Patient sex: F
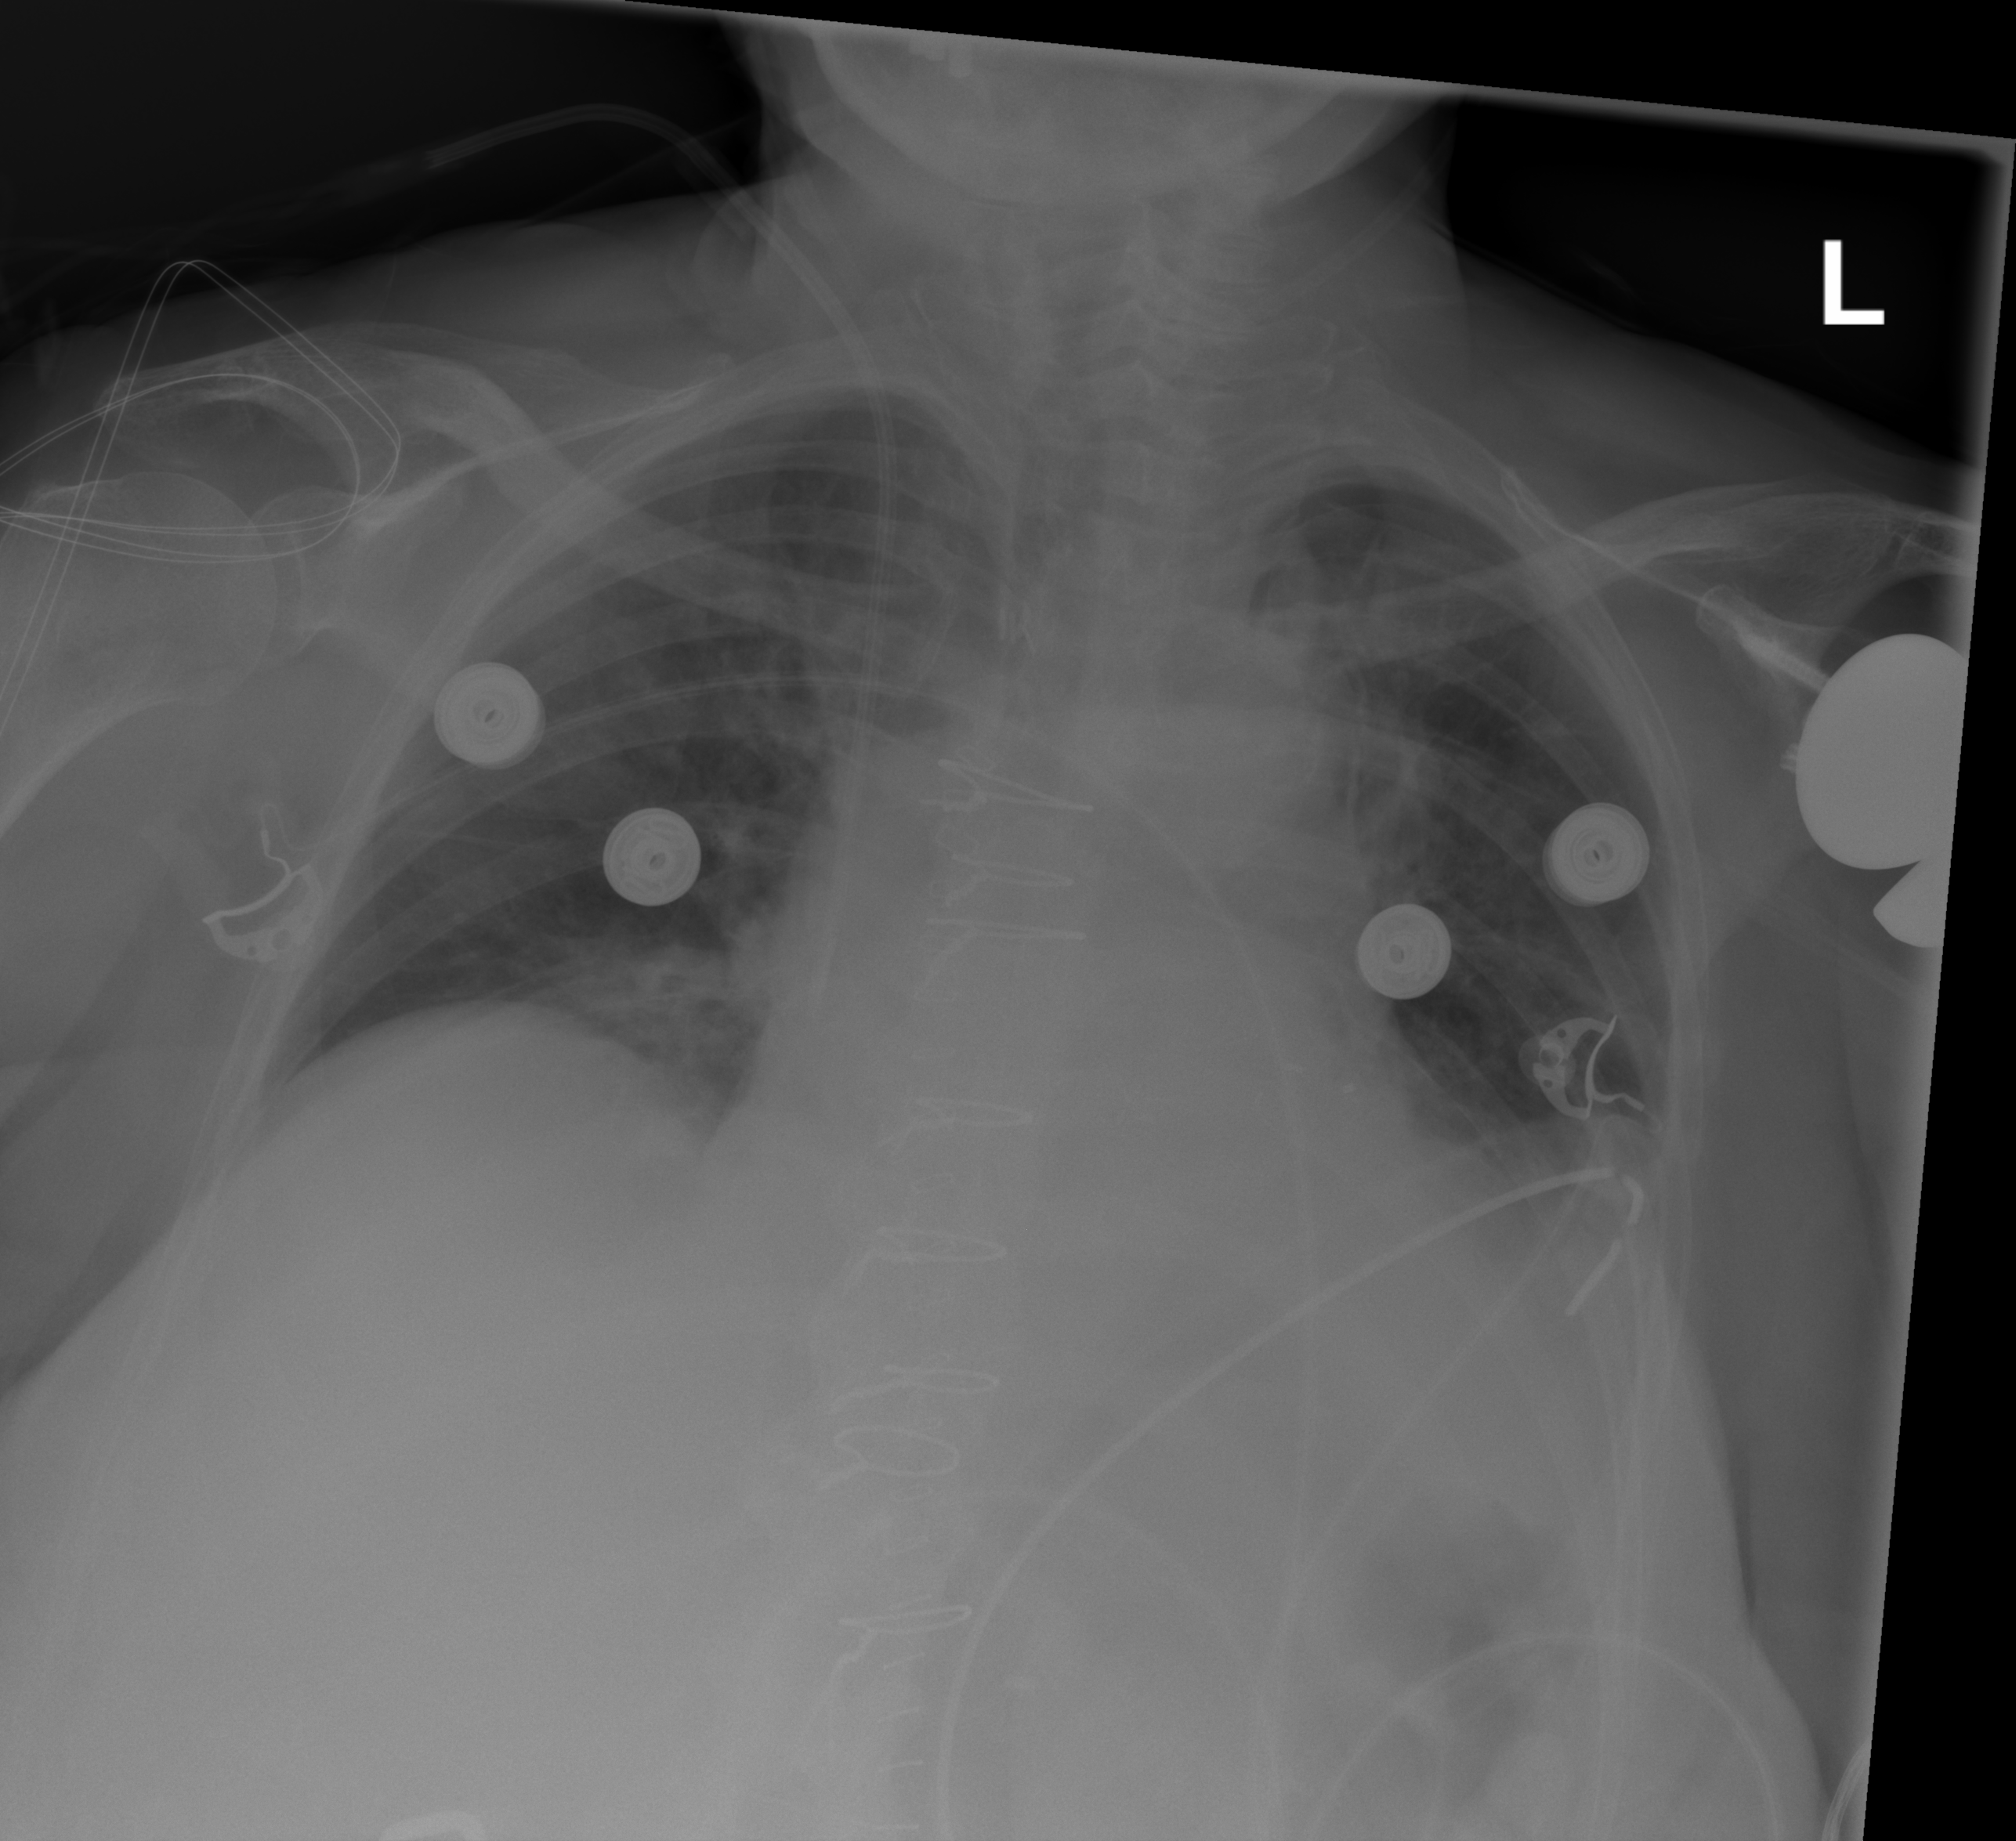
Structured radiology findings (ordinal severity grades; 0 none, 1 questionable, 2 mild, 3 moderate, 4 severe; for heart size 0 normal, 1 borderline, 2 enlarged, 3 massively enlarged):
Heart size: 2
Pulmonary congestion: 0
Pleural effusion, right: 2
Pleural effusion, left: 2
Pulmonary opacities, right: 2
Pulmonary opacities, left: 0
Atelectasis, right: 2
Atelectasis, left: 2